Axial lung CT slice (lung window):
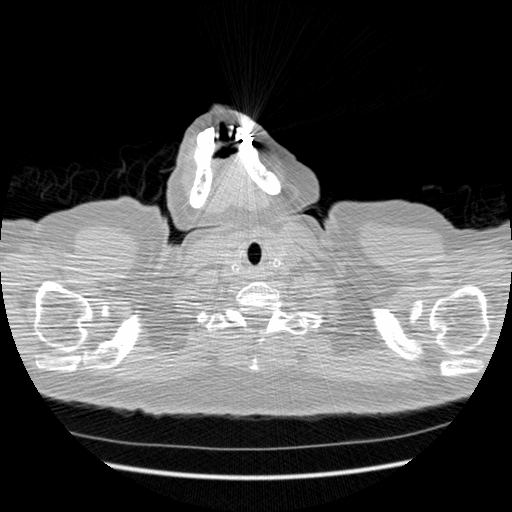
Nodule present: no